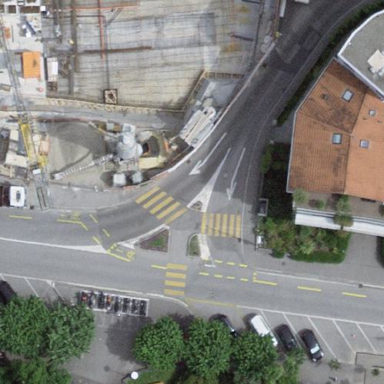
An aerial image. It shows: Traffic calming island.